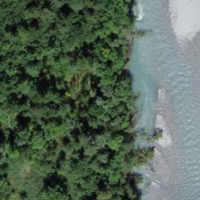
EUNIS habitat code: 44
Species observed at this site:
Lathraea squamaria